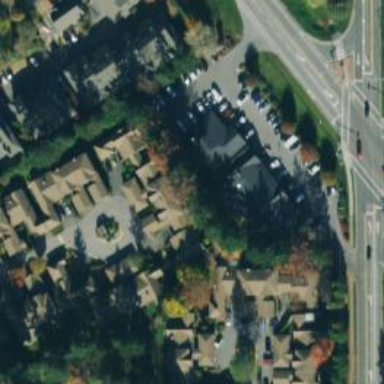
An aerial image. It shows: Retail building.